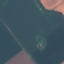
Land use / land cover class: AnnualCrop